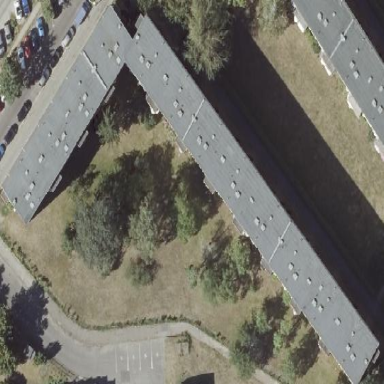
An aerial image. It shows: Building with apartments and flat roof.